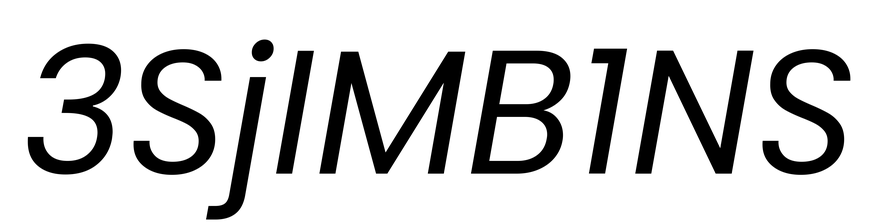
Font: Poppins-Italic